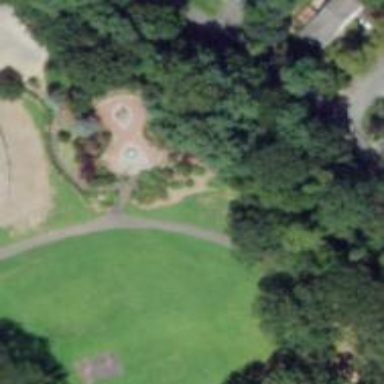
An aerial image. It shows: Memorial site with historic significance.